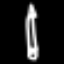
Label: pencil